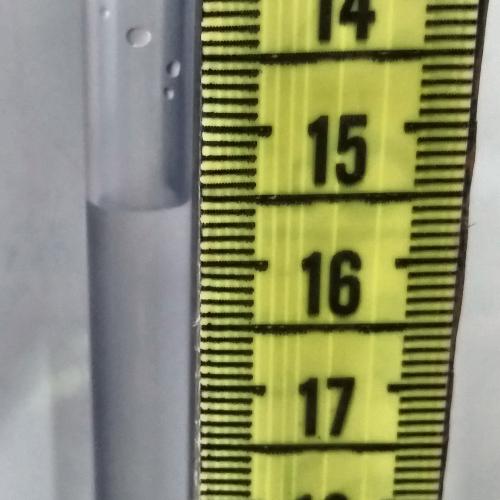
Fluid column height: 15.5 cm